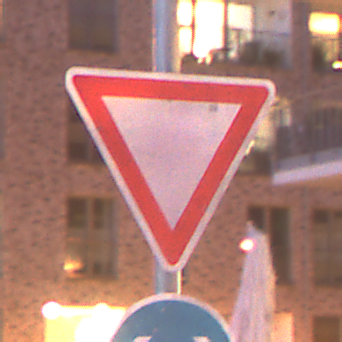
Verkehrszeichen: VorfahrtGewaehren
Zusatzzeichen unten: VorgeschriebeneFahrtrichtungRechtsOderLinks
Umgebung: Outdoor, Urban
Tageszeit: Night
Wetter: PartlyCloudy
Licht: Artificial
Jahreszeit: NotSpecified
Kontrast: HighContrast